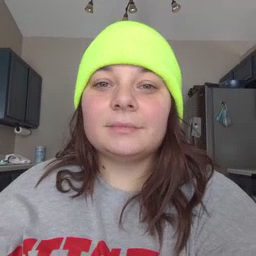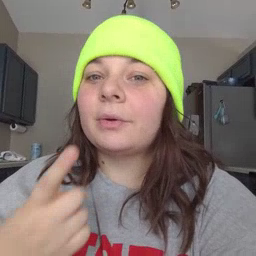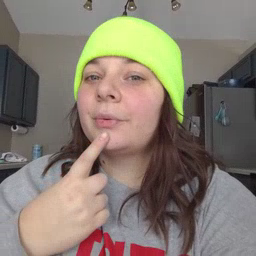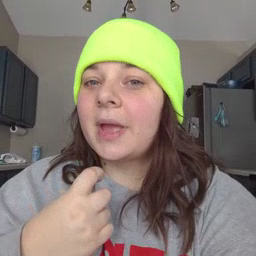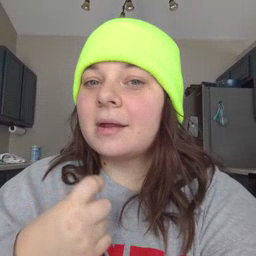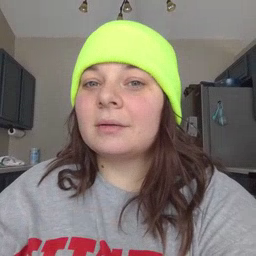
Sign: red